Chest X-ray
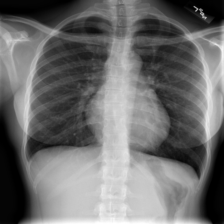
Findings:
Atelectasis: negative
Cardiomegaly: negative
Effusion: negative
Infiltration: negative
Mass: negative
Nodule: negative
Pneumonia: negative
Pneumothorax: negative
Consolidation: negative
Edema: negative
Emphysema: negative
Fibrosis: negative
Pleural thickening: negative
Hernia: negative